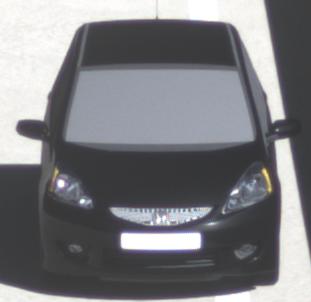
Make: Honda
Model: Jazz 1.2
Detailed model: Jazz (III) (11/08 - 04/11)
Model produced from: 2008/11
Model produced until: 2010/10
Doors: 5
Color: black
Road condition: dry road
Daytime: morning or afternoon
Contrast: high contrast